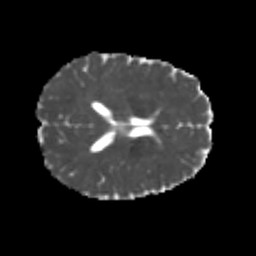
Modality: MD
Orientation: axial
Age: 26
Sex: female
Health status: healthy
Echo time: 0.074 s